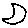
Label: moon